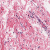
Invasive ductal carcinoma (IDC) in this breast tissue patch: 0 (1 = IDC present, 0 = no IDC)